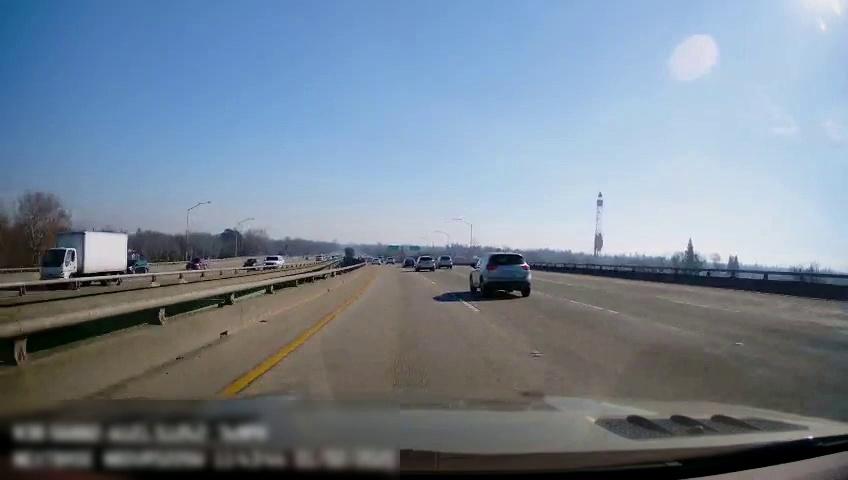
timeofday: Day
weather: Sunny
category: Drivable Space
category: Vehicles | Car
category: Vehicles | Truck
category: Vehicles | Car
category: Vehicles | Car
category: Vehicles | SUV
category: Drivable Space
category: Vehicles | SUV
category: Vehicles | SUV
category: Vehicles | Car
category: Vehicles | SUV
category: Lanes | Current Lane
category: Lanes | Current Lane
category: Lanes | Alternate Lane
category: Lanes | Alternate Lane
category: Traffic | Signs
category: Traffic | Signs